Chest X-ray. View position: PA
Patient age: 69
Patient sex: F
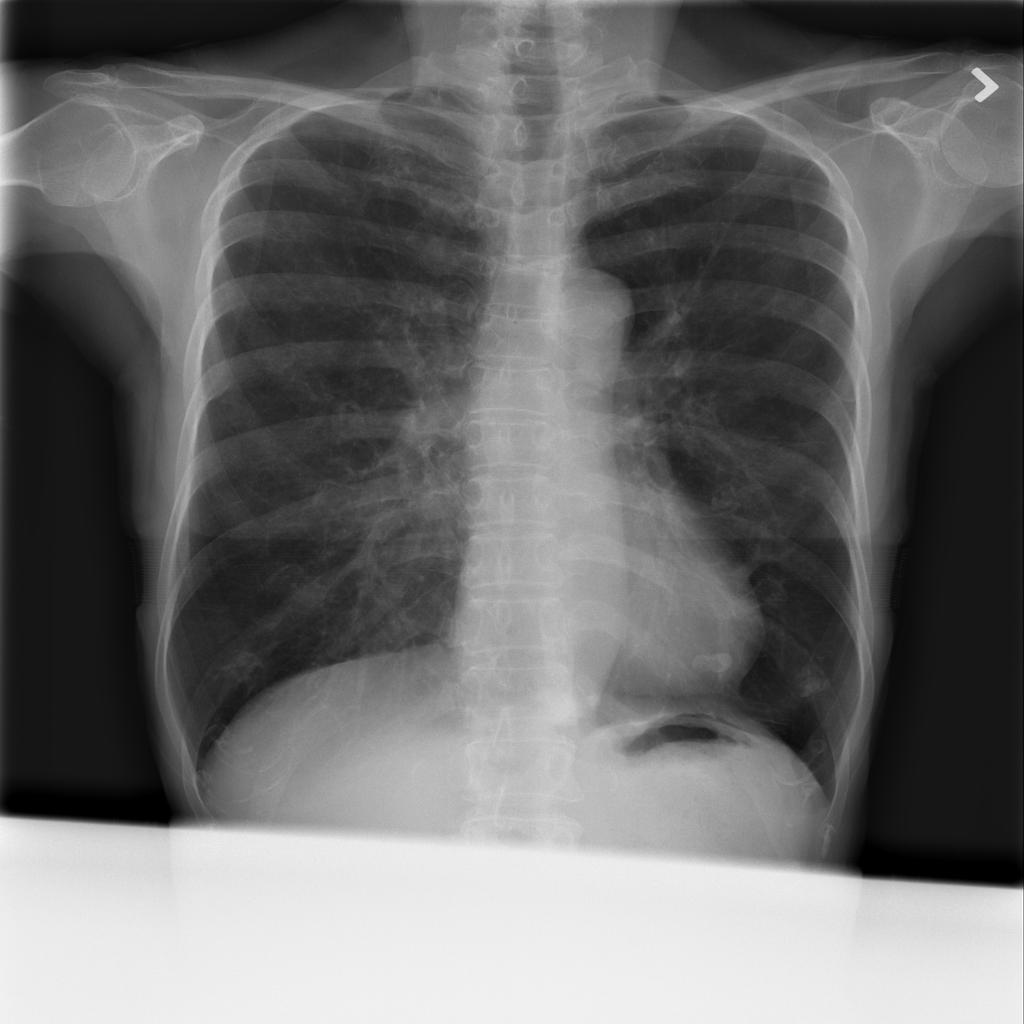
Finding: Pneumothorax